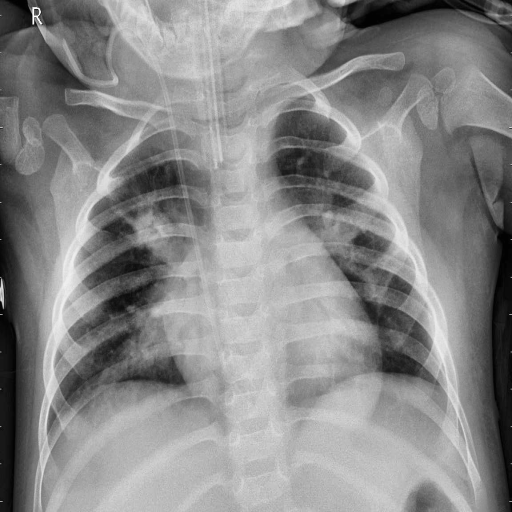
Finding: PNEUMONIA